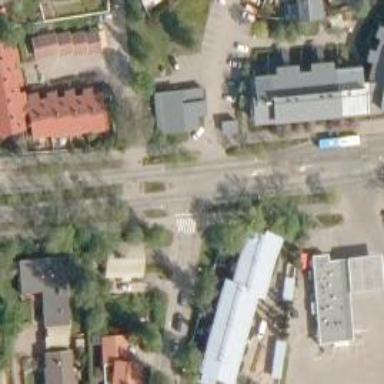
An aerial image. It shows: Road with "give way" sign.